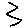
Label: zigzag